Field crop: maize
Growth stage: 2
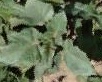
Species: datura